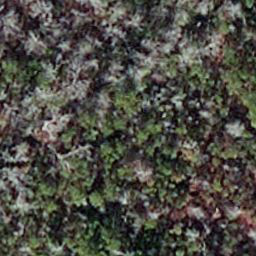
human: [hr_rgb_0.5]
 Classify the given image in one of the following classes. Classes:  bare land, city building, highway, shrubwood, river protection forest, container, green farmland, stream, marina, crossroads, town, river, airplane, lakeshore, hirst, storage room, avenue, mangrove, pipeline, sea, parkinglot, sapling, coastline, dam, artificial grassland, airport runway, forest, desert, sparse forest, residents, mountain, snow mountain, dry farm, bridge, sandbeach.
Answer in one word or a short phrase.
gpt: sapling